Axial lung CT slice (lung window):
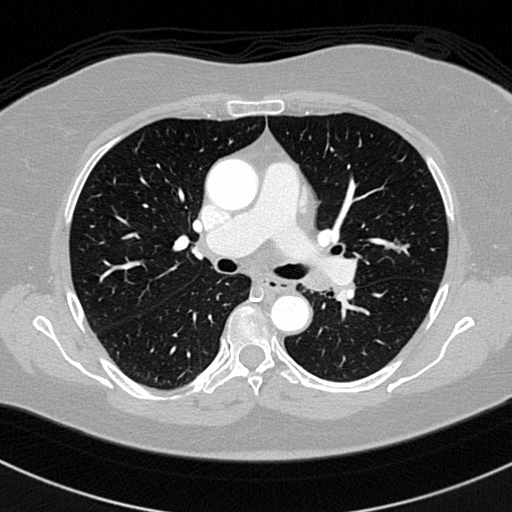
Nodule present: no